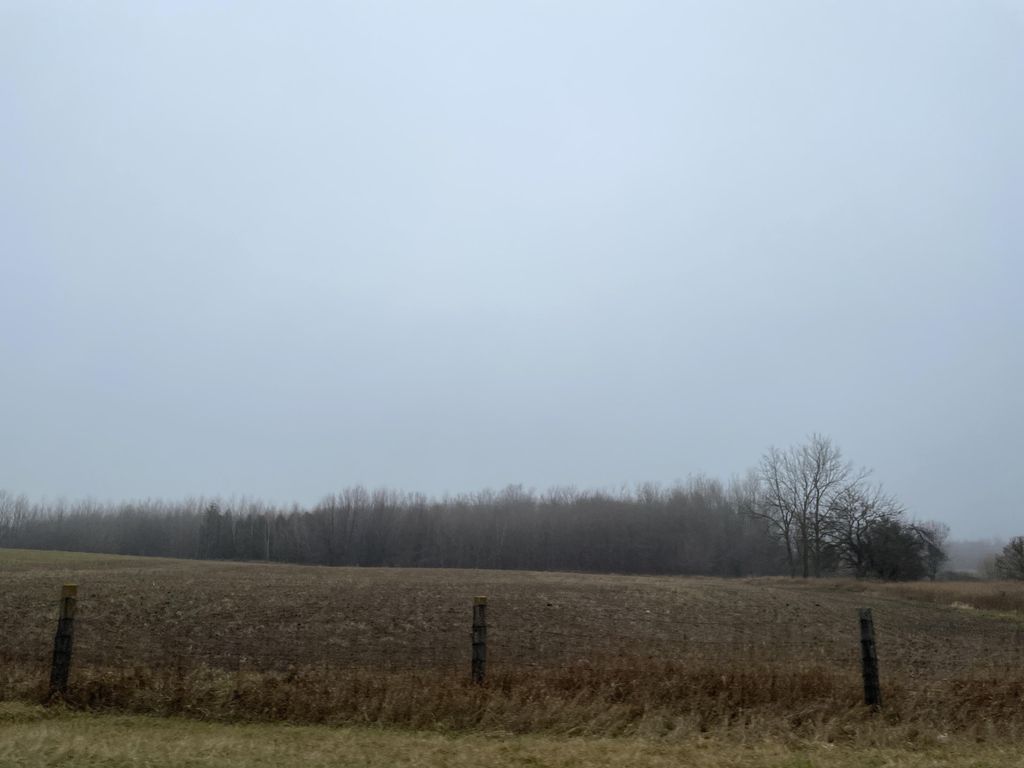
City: kitchener-waterloo